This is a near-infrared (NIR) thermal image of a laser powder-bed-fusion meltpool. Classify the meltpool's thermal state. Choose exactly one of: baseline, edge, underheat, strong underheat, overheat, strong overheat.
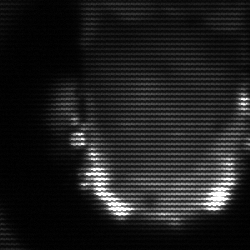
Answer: baseline